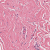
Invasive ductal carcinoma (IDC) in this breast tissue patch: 0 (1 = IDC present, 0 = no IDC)